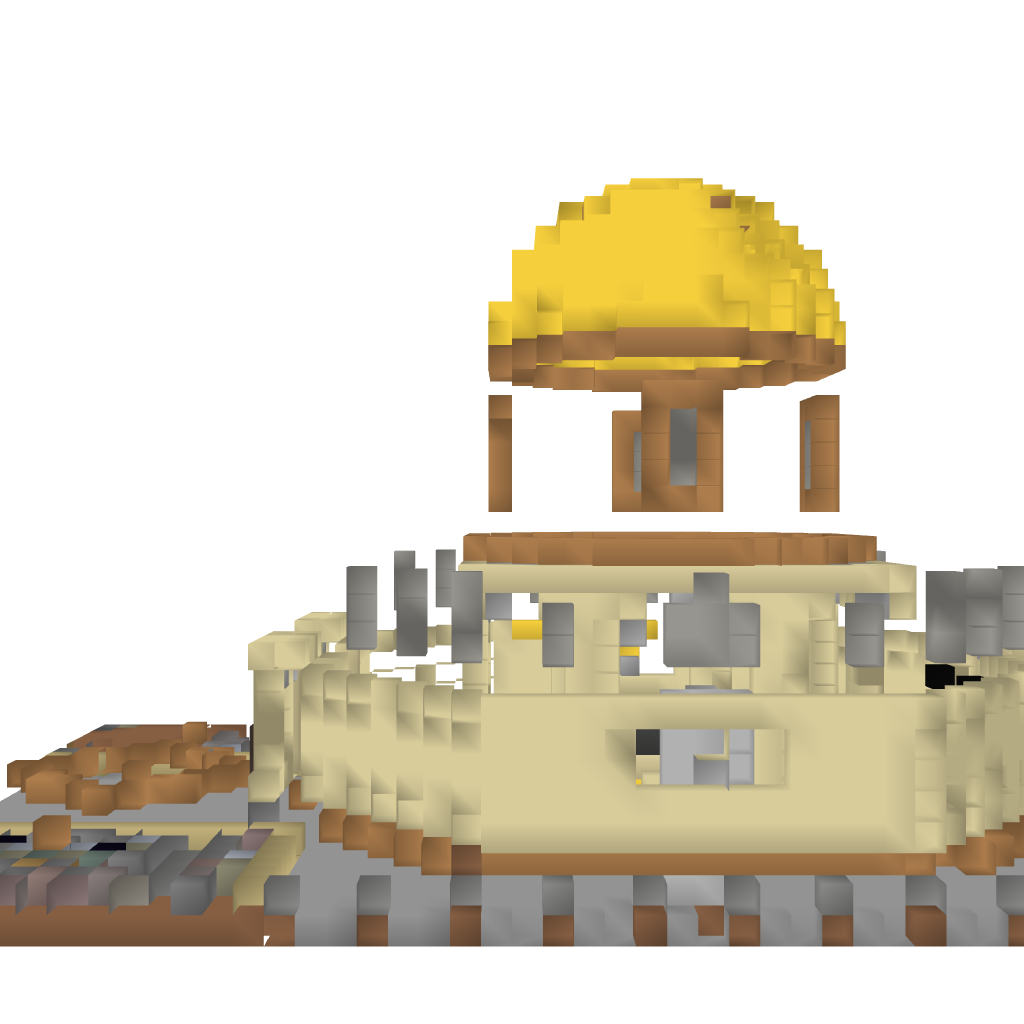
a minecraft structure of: Dome of the Rock